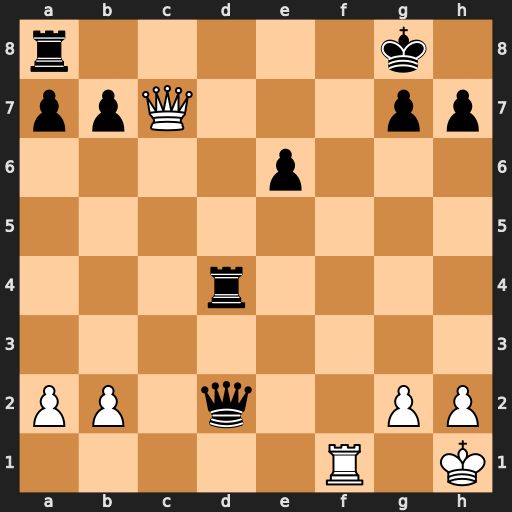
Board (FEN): r5k1/ppQ3pp/4p3/8/3r4/8/PP1q2PP/5R1K
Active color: w
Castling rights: -
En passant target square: -
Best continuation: Qf7+ Kh8 Qf8+ Rxf8 Rxf8#